Interaction volume radius: 5 \u00c5
Interaction volume height: 15 \u00c5
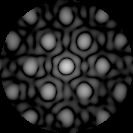
Disorder parameter: 0.2671